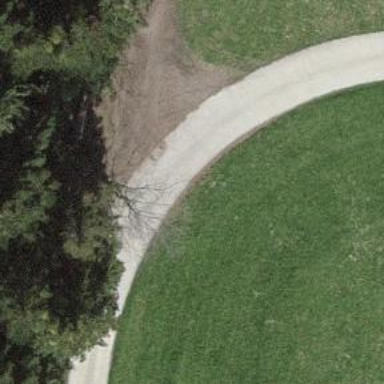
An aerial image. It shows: Path.